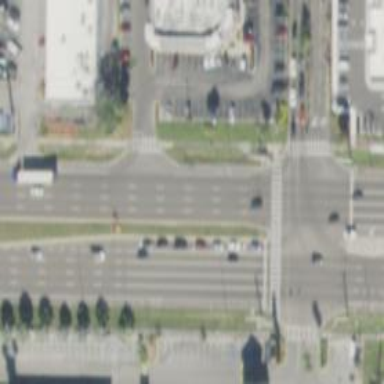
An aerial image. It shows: Crossing on the road.